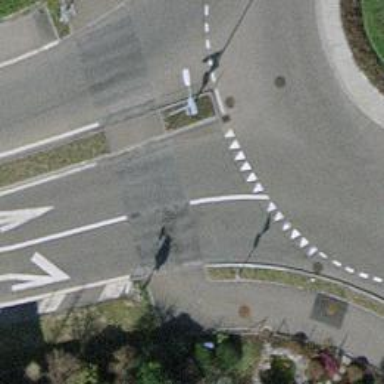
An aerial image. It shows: Uncontrolled zebra crossing on the road.